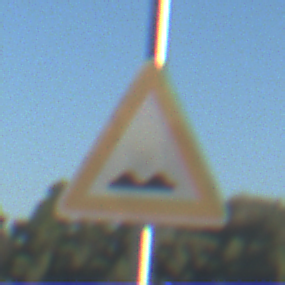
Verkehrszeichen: UnebeneFahrbahn
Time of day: MorningAfternoon
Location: Outdoor (Nature)
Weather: Clear
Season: NotSpecified
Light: Natural